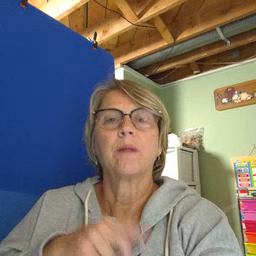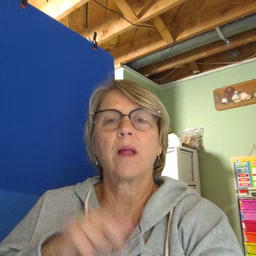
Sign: say